三年级 · 度量几何学
关于下图 A、B 两部分, 下列说法正确的是 ( ）。

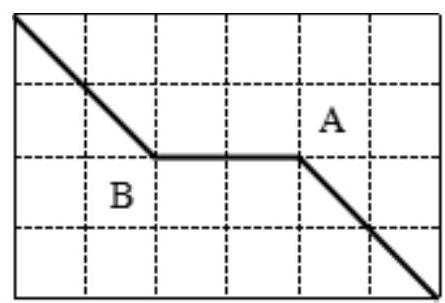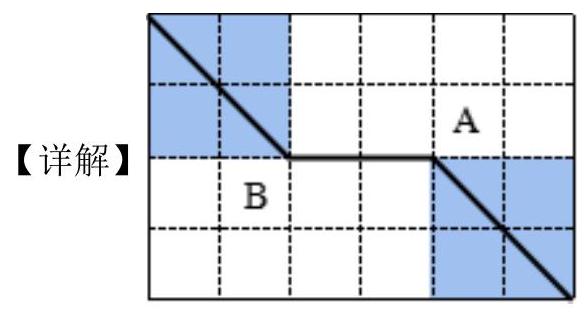
A. 周长不相等, 面积不相等
B. 周长相等, 面积不相等
C. 周长不相等, 面积相等
D. 周长相等，面积相等
答案: D
解析: $\mathrm{D}$

【分析】封闭图形一周的长度是这个图形的周长, 长方形的对边相等; 图形所占空间的大小是这个图形的面积, 依此选择。

根据分析可知, $\mathrm{A} 、 \mathrm{~B}$ 两部分都占 12 个小方格, 即图 $\mathrm{A} 、 \mathrm{~B}$ 两部分, 周长相等, 面积相等。

故答案为: D

【点睛】此题考查的是图形周长和面积的比较, 应熟练掌握长方形的特点。